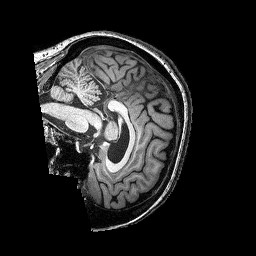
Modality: T1w
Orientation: sagittal
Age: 47
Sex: female
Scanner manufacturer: siemens
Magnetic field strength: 3 T
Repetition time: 2.25 s
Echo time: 0.00452 s